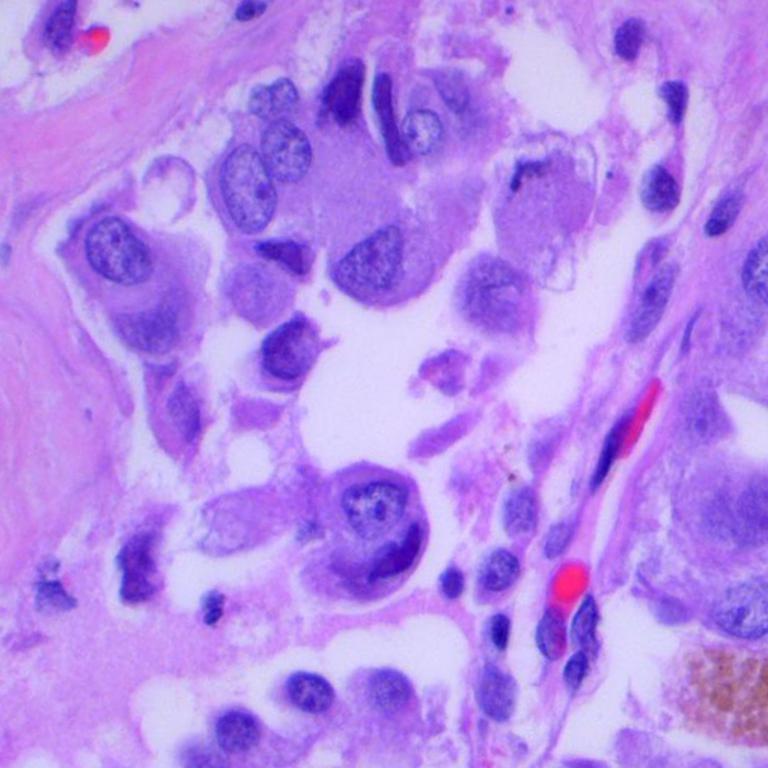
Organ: lung
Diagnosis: adenocarcinomas